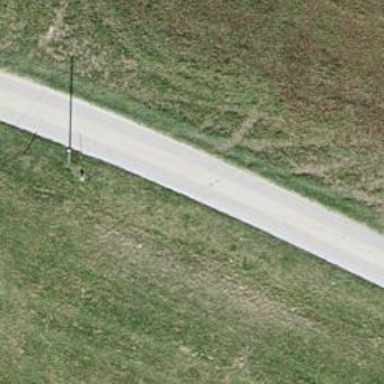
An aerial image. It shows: Paved track with grade1 quality.